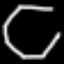
Label: octagon